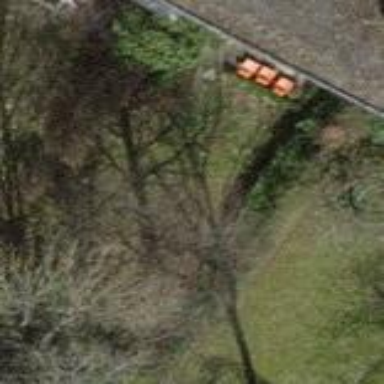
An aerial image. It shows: Garden enclosed by fence.